Question: In my project:-
1)click a picture from camera(don't save it).
2)show a cropped image with 2 buttons post and cancel.where post button post the image and cancel button discard the image.it looks something like this.

I don't know how to post the camera capture image.I searched over the internet find a lot of codes but didn't find any code that helps me out.
I tried code given on these links..
<URL>, and many others.
I wish someone will help..how to post?? thanks.
'''
-(IBAction)sendRequest:(id)sender {
#define DataDownloaderRunMode @"myapp.run_mode"
NSMutableURLRequest *request = [[NSMutableURLRequest alloc] initWithURL:url
cachePolicy:NSURLRequestUseProtocolCachePolicy
timeoutInterval:60];
[request setHTTPMethod:@"POST"];
NSString *boundary = @"----WebKitFormBoundarycC4YiaUFwM44F6rT";
NSString *contentType = [NSString stringWithFormat:@"multipart/form-data; boundary=%@",boundary];
[request addValue:contentType forHTTPHeaderField: @"Content-Type"];
NSMutableData *body = [NSMutableData data];
[body appendData:[[NSString stringWithFormat:@"
--%@
",boundary] dataUsingEncoding:NSUTF8StringEncoding]];
[body appendData:[[NSString stringWithString:@"Content-Disposition: form-data; name="attachment[file]";
filename="picture.png"
"] dataUsingEncoding:NSUTF8StringEncoding]];
[body appendData:[[NSString stringWithString:@"Content-Type: image/png
"] dataUsingEncoding:NSUTF8StringEncoding]];
[body appendData:[NSData dataWithData:imageData]];
[body appendData:[[NSString stringWithFormat:@"
--%@--
",boundary] dataUsingEncoding:NSUTF8StringEncoding]];
[request setHTTPBody:body];
NSURLConnection *connection = [[NSURLConnection alloc] initWithRequest:request
delegate:self
startImmediately:NO];
[connection scheduleInRunLoop:[NSRunLoop currentRunLoop] forMode:DataDownloaderRunMode];
[connection start];
}
'''
and connecting this to post button..
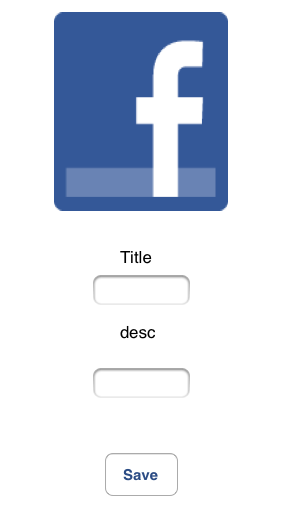
Answer: '''
[body appendData:[[NSString stringWithString:@"Content-Disposition: form-data; name="picture"; filename="picture.png"
"] dataUsingEncoding:NSUTF8StringEncoding]];
'''
Here your database field name for store the image is 'picture' then write the field name in 'name' parameter...
use this code...